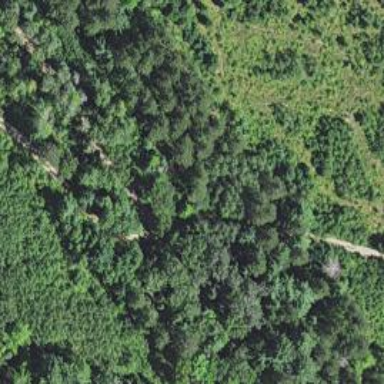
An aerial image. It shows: Abandoned historic railway track.